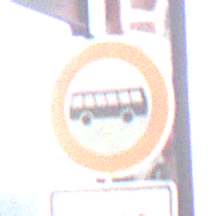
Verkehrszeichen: VerbotKraftomnibusse
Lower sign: ZeitangabenMitBeschraenkungAufWochentage8
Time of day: Midday
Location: Roofed (Special)
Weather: Overcast
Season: NotSpecified
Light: Natural